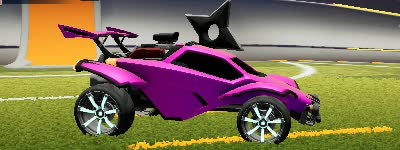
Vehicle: octane